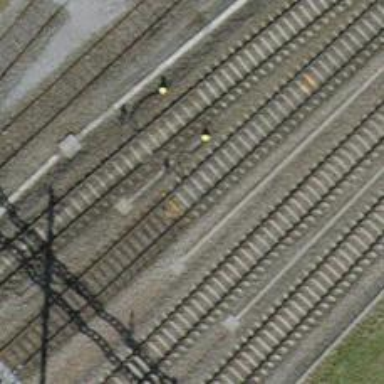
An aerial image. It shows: Railway signal.